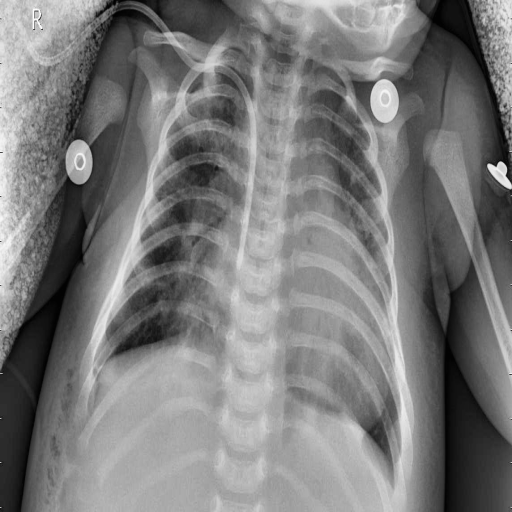
Finding: PNEUMONIA